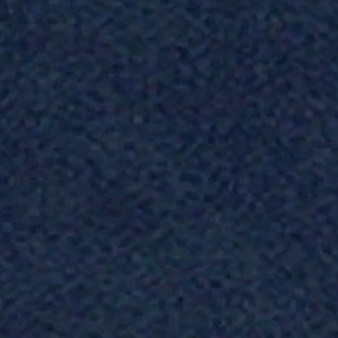
Label: other